Interaction volume radius: 5 \u00c5
Interaction volume height: 20 \u00c5
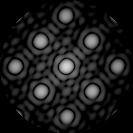
Disorder parameter: 0.05506